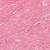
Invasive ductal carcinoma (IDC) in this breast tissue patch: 0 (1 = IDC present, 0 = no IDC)